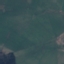
Label: Pasture